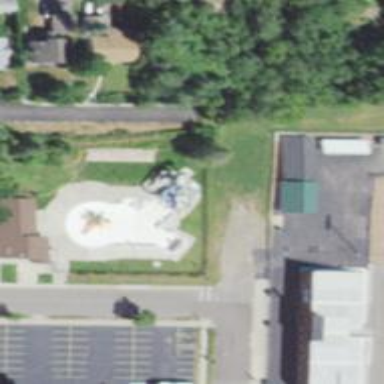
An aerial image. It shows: Water slide attraction.